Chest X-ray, PA view. Patient: 51 years old, sex M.
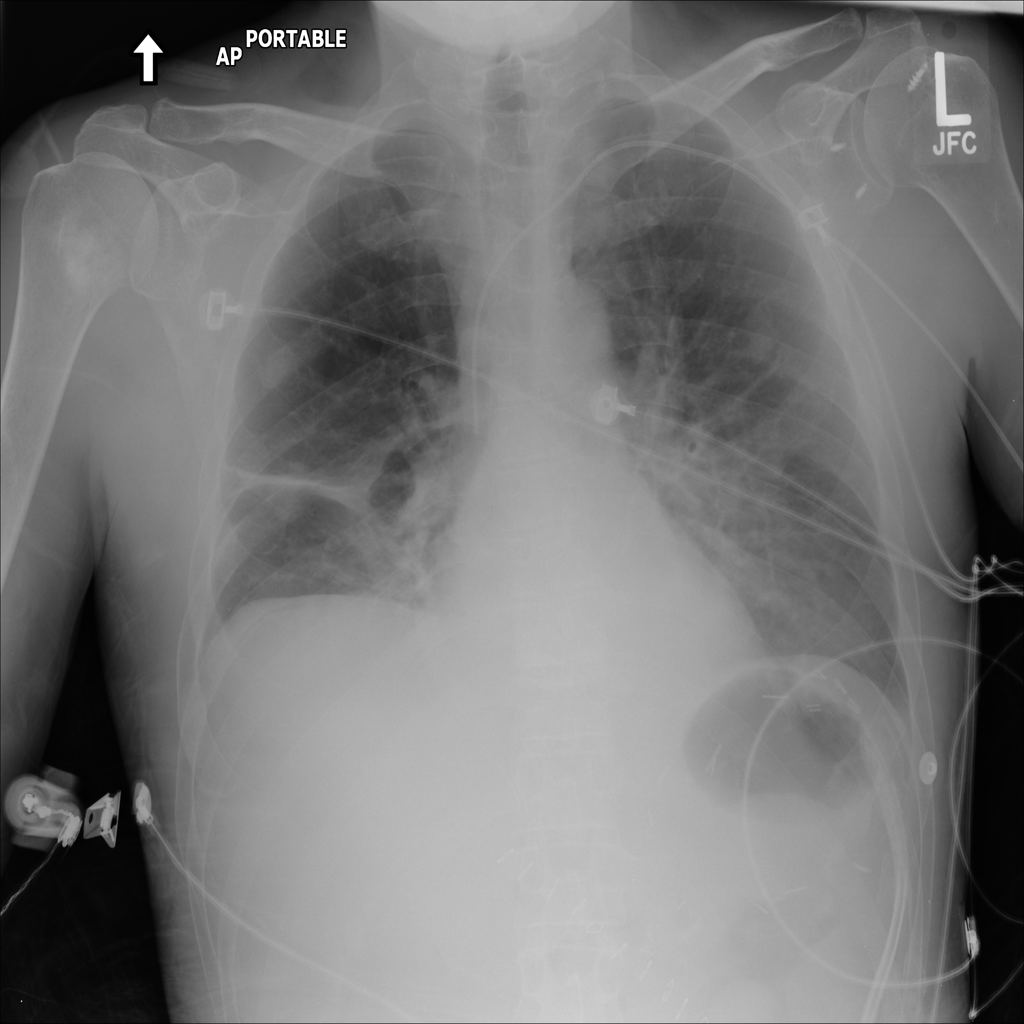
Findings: No Finding